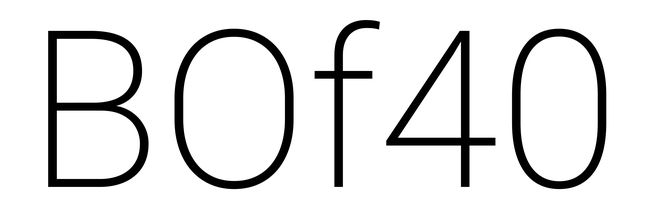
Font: Roboto_ExtraLight